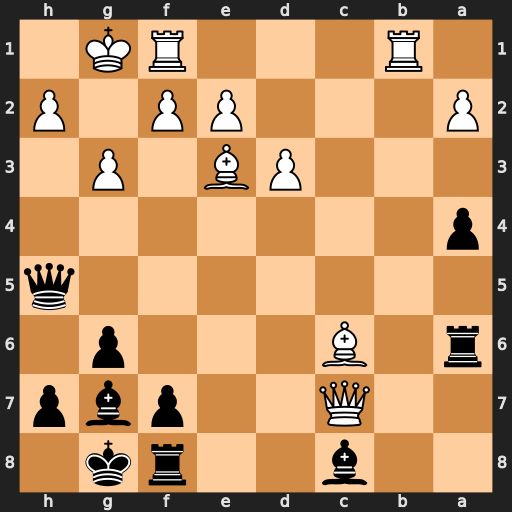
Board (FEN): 2b2rk1/2Q2pbp/r1B3p1/7q/p7/3PB1P1/P3PP1P/1R3RK1
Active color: b
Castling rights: -
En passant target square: -
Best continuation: Be5 Bf3 Bxc7 Bxh5 gxh5